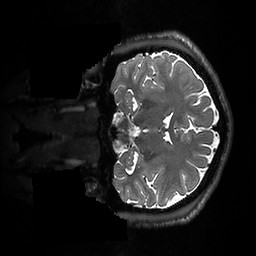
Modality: T2w
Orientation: coronal
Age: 21
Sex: male
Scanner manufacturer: ge
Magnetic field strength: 3 T
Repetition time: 3.202 s
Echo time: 0.06623 s